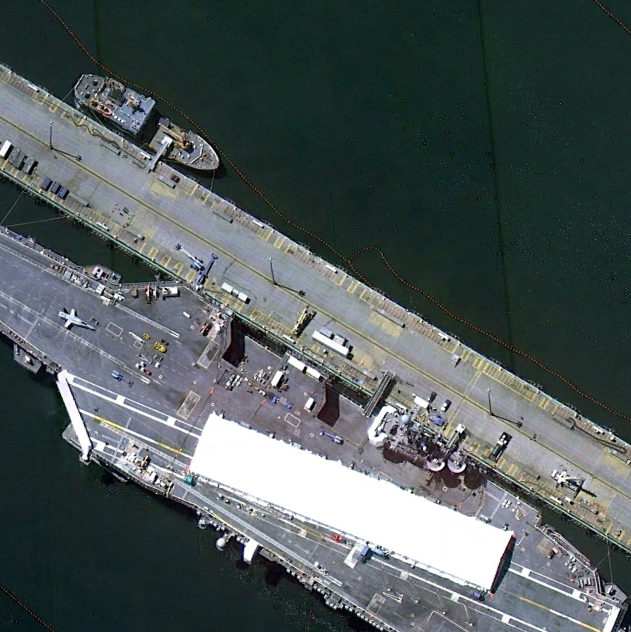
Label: aircraft_carrier